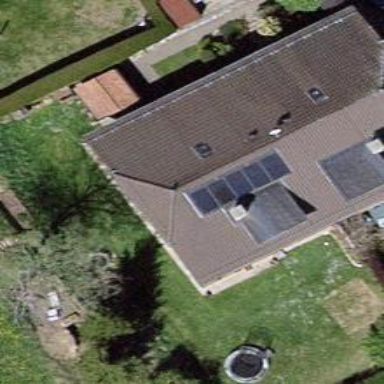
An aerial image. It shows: Half-hipped roof building.